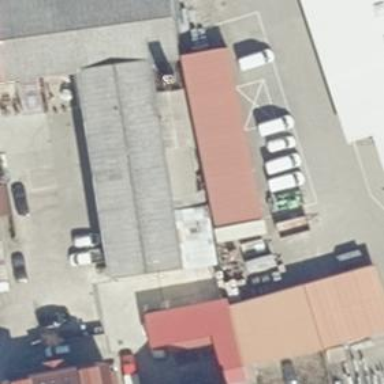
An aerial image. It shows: Car repair shop.